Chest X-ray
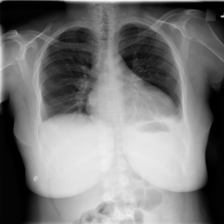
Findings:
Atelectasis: positive
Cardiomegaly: negative
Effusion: positive
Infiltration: negative
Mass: negative
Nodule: negative
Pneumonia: negative
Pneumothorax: negative
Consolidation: negative
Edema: negative
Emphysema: negative
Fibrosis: negative
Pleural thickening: negative
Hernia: negative